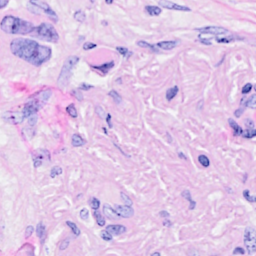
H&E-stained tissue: Breast